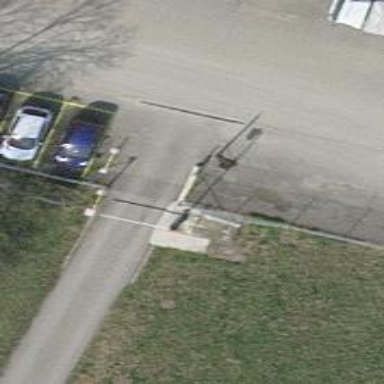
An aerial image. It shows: Lift gate barrier.